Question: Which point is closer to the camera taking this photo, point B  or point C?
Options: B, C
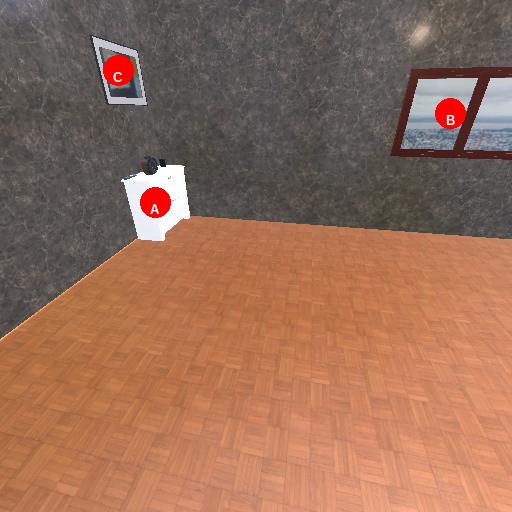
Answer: B